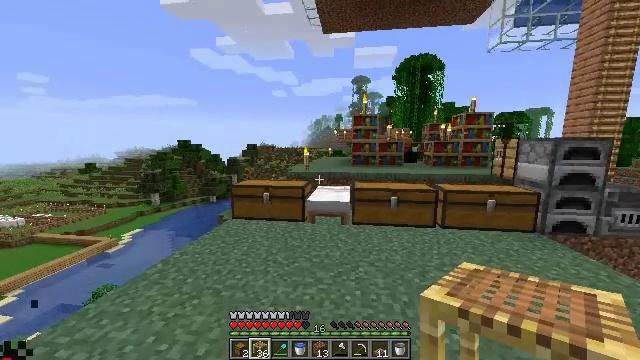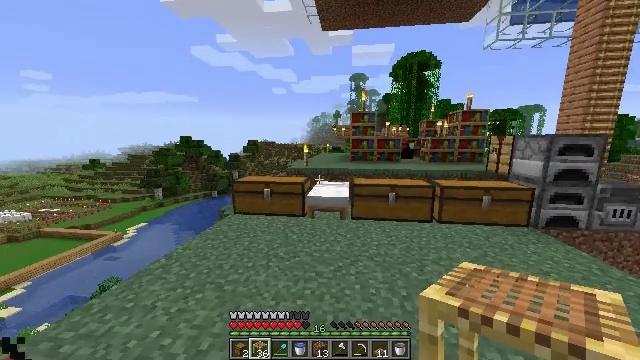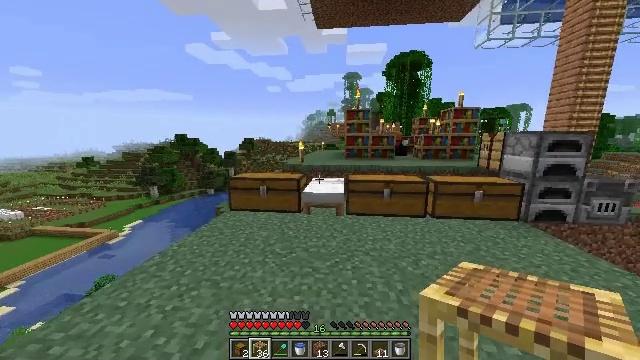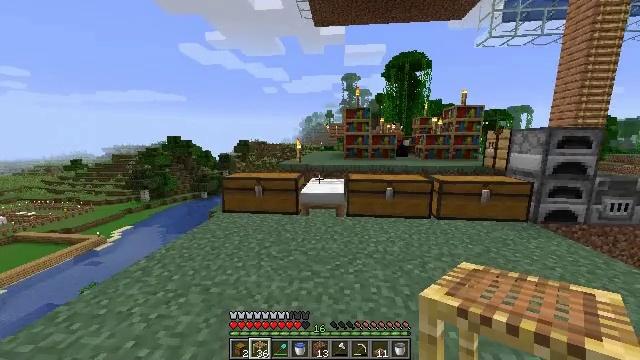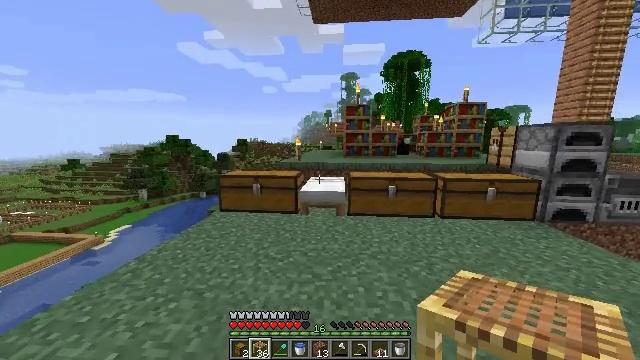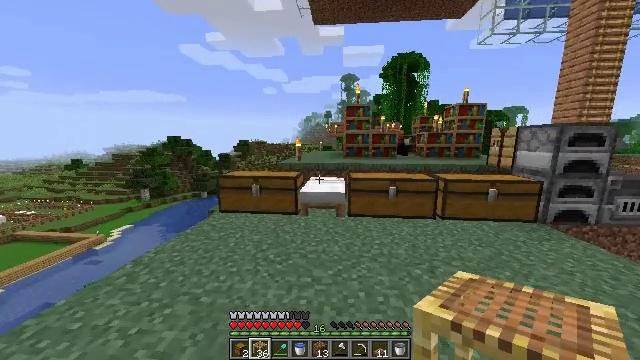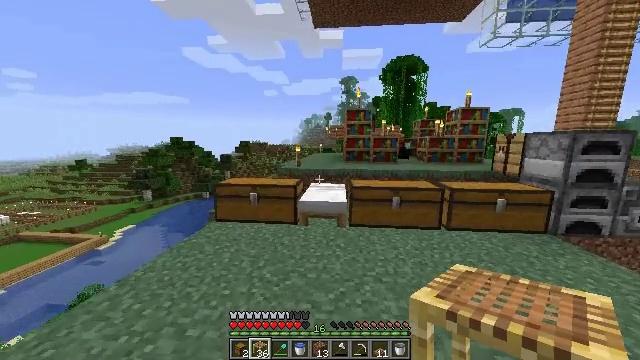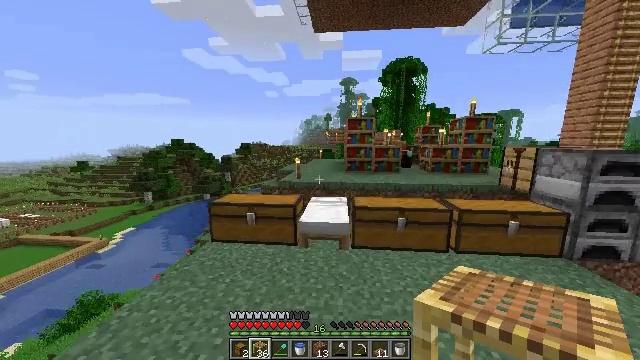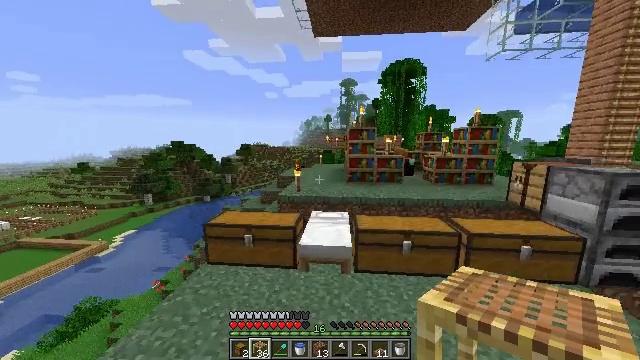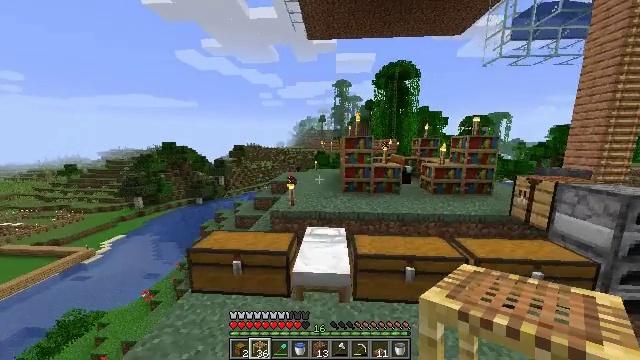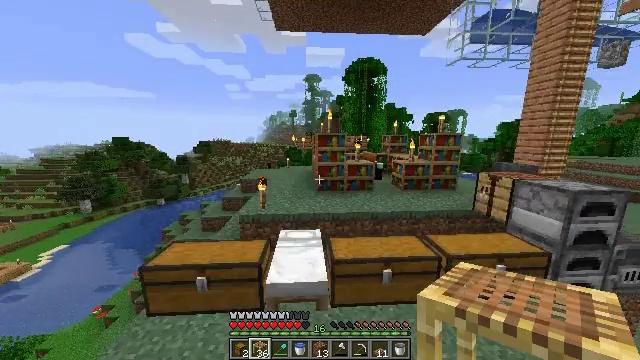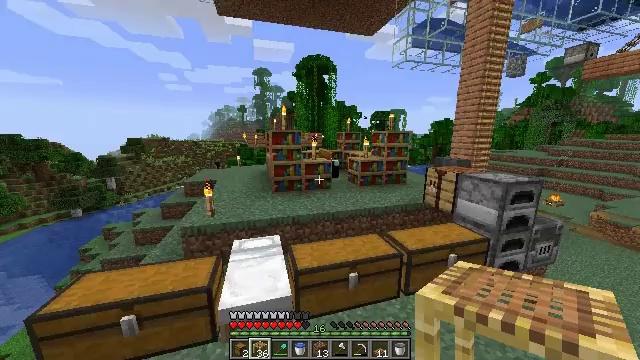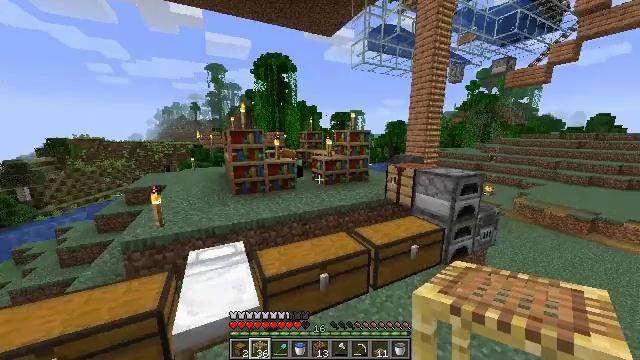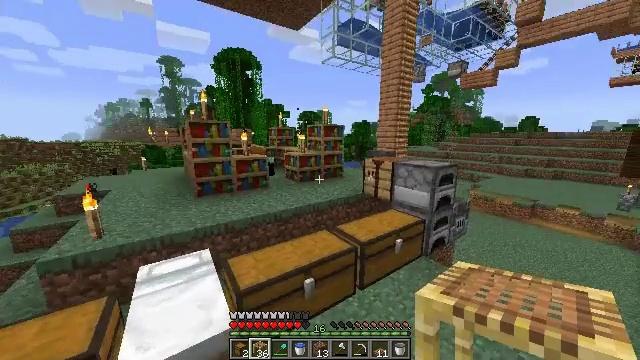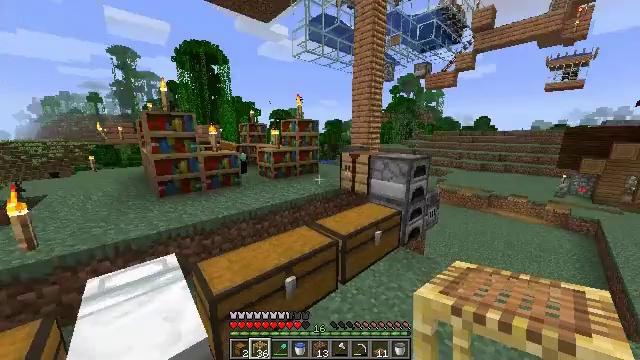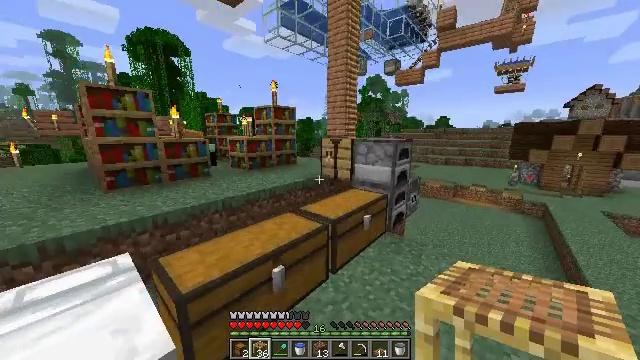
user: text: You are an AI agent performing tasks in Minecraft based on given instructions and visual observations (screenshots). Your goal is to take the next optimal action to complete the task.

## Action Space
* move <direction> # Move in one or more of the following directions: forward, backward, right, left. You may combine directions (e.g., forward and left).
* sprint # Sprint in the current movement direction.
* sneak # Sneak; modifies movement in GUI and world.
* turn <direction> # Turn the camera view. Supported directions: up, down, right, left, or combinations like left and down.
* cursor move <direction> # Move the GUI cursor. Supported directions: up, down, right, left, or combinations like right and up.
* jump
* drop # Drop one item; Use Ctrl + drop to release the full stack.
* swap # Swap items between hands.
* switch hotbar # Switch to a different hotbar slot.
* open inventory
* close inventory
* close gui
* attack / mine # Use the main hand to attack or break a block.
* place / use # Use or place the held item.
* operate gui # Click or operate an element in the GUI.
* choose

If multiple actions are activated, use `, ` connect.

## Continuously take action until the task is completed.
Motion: motion action
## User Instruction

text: Craft a jungle sign with the crafting table and materials.
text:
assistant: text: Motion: move forward, sprint, turn down, jump
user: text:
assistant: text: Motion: move forward, sprint, turn right, jump
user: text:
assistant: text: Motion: move forward, sprint, jump
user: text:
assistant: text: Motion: move forward, sprint, jump
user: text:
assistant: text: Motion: move forward, jump
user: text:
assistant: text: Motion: move forward, jump
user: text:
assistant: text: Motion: move forward, jump
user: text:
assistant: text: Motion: move forward, jump
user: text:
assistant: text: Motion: move forward, turn right, jump
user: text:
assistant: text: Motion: move forward, sprint, turn right and down, jump
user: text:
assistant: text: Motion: move forward, sprint, turn right, jump
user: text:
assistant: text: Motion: move forward, sprint, turn right, jump
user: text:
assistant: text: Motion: move forward, turn right, jump
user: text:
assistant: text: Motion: move forward, turn right, jump
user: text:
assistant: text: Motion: move forward, turn right, jump
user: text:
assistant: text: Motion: move forward, turn right, jump
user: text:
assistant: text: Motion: move forward, jump
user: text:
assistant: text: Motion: move forward, sprint, jump
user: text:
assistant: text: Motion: move forward, sprint, jump
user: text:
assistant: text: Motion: move forward, sprint, jump
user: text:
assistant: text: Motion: move forward, sprint, jump
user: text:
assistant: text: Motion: move forward, jump
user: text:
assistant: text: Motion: move forward, jump
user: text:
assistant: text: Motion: move forward, jump
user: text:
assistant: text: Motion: move forward, turn right and down
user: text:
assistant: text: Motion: turn right and down
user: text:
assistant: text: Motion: turn right and down
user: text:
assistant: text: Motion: no_op
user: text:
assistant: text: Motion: turn right
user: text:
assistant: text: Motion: turn right